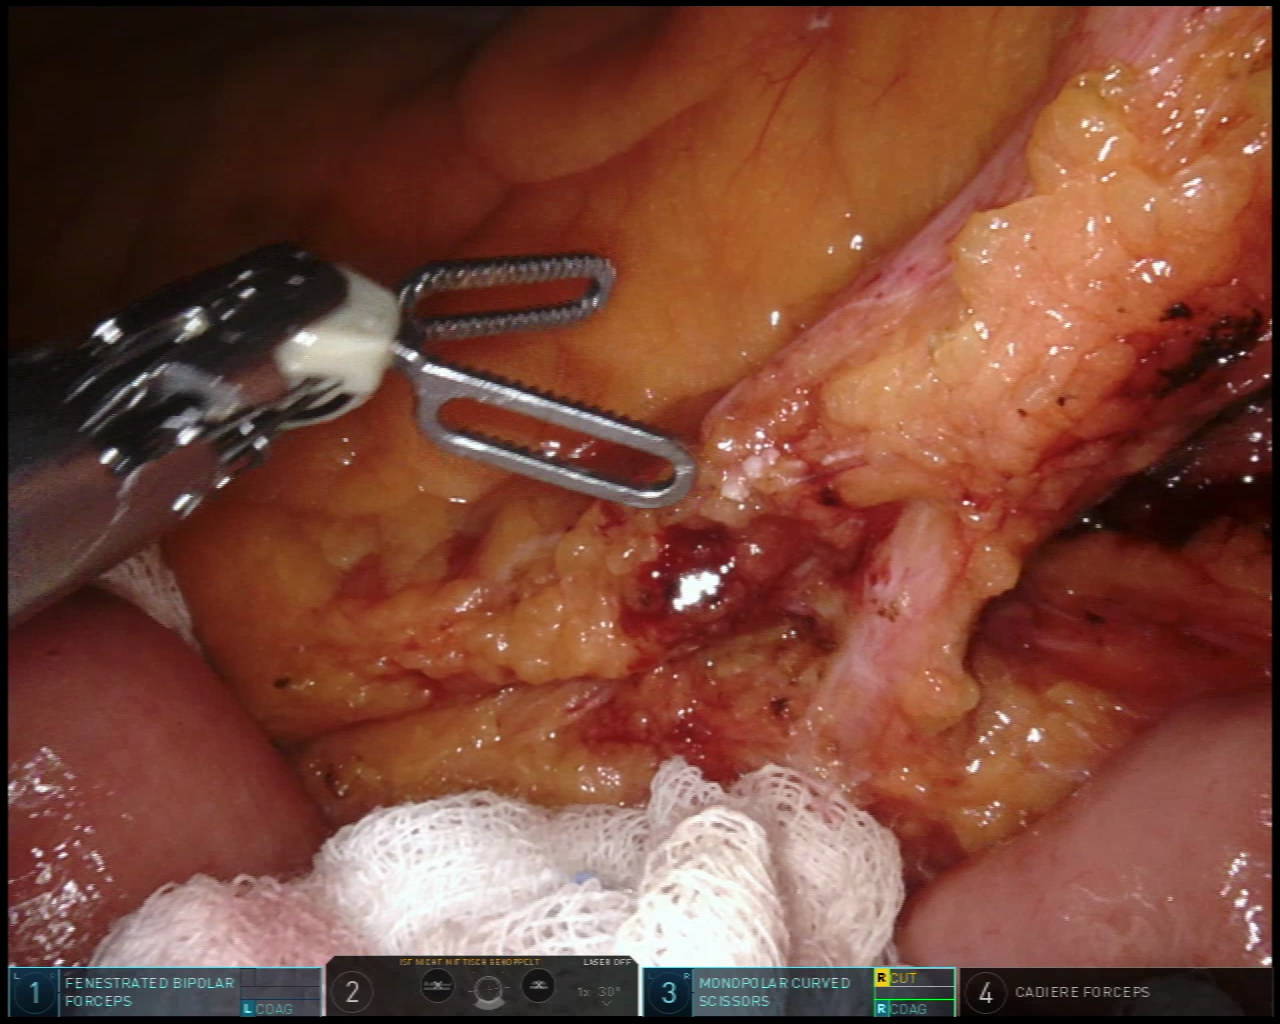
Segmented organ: inferior_mesenteric_artery
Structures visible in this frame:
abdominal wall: no
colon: no
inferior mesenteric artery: yes
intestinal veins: no
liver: no
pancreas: no
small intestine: yes
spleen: no
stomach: no
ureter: no
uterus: no
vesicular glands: no